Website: apple
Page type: billing-address
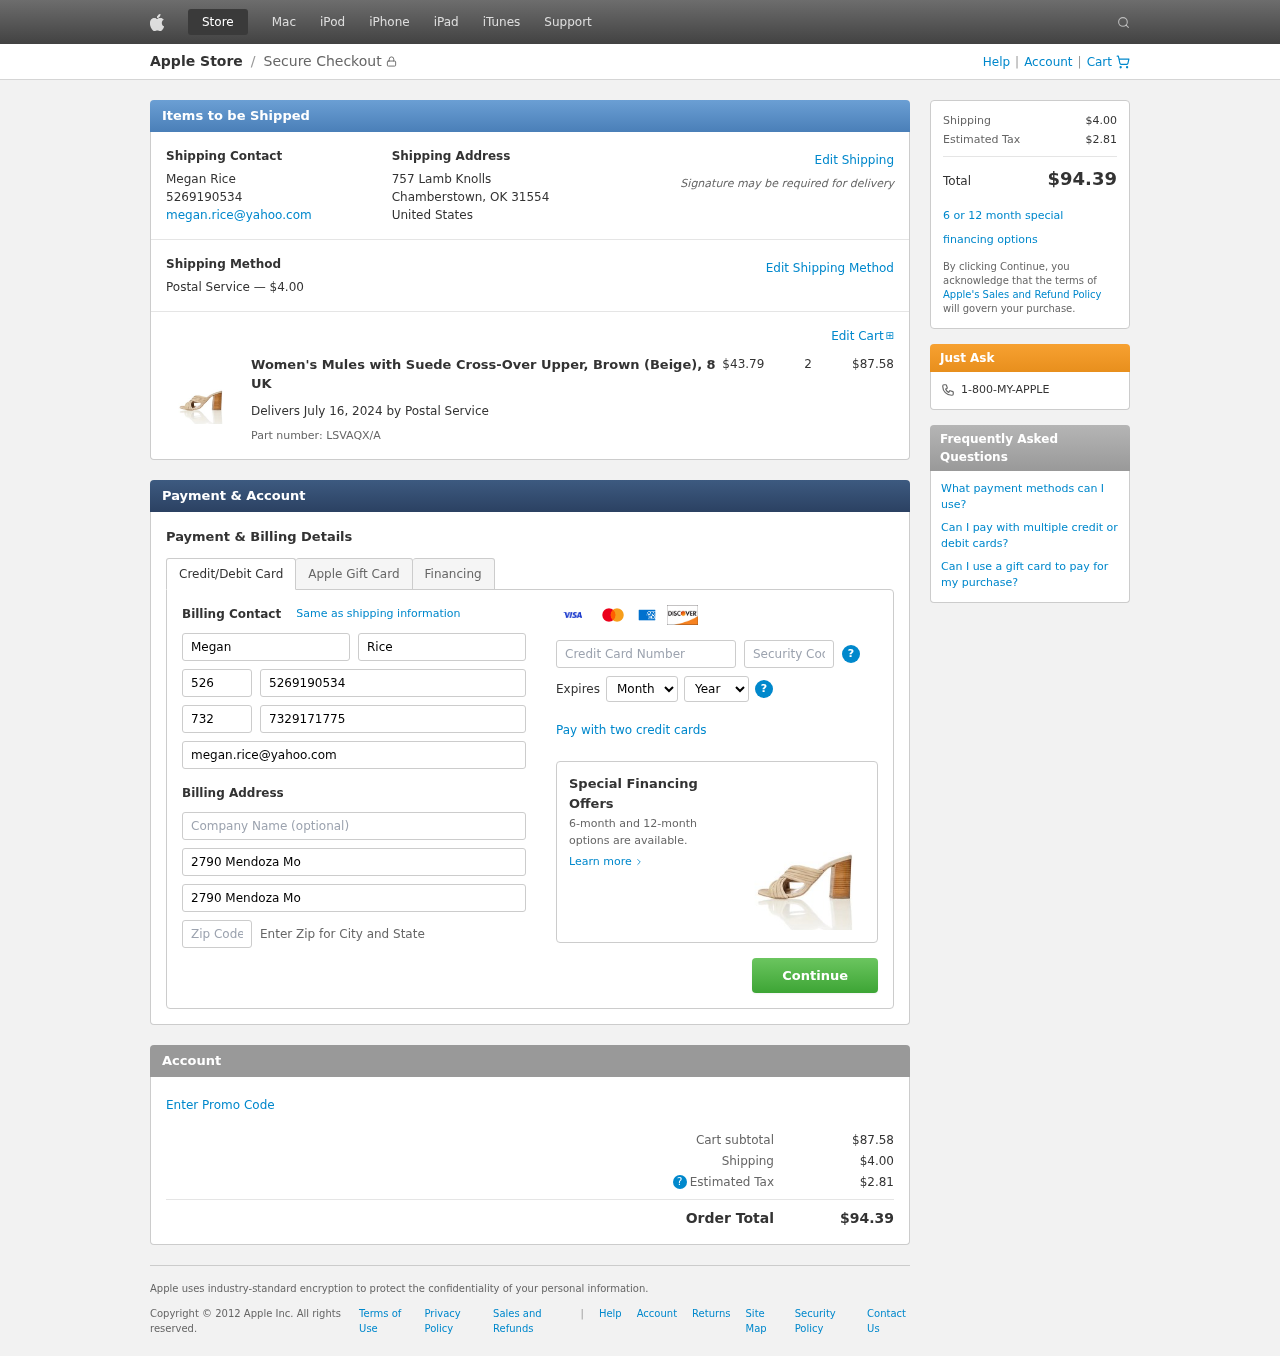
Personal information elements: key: PII_CARD_CVV
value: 653
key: PII_CARD_EXPIRY_MONTH
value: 03
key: PII_CARD_EXPIRY_YEAR
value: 26
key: PII_CARD_NUMBER
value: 4938 6551 3964 3944
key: PII_CITY_STATE_ZIP
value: Chamberstown, OK 31554
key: PII_COUNTRY
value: United States
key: PII_EMAIL
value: megan.rice@yahoo.com
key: PII_FIRSTNAME
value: Megan
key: PII_FULLNAME
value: Megan Rice
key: PII_LASTNAME
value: Rice
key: PII_PHONE
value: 5269190534
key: PII_PHONE_ALT
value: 7329171775
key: PII_PHONE_ALT_AREA
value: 732
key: PII_PHONE_AREA
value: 526
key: PII_POSTCODE2
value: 80471
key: PII_STREET
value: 757 Lamb Knolls
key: PII_STREET2
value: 2790 Mendoza Mountains Suite 110
Product elements: key: PRODUCT1_NAME
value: Women's Mules with Suede Cross-Over Upper, Brown (Beige), 8 UK
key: PRODUCT1_PRICE
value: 43.79
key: PRODUCT1_QUANTITY
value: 2
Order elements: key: ORDER_SHIPPING_COST
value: $4.00
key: ORDER_SUBTOTAL
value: $87.58
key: ORDER_DELIVERY_DATE
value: July 16, 2024
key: ORDER_PART_NUMBER
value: LSVAQX/A
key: ORDER_TAX
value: $2.81
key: ORDER_TOTAL
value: $94.39